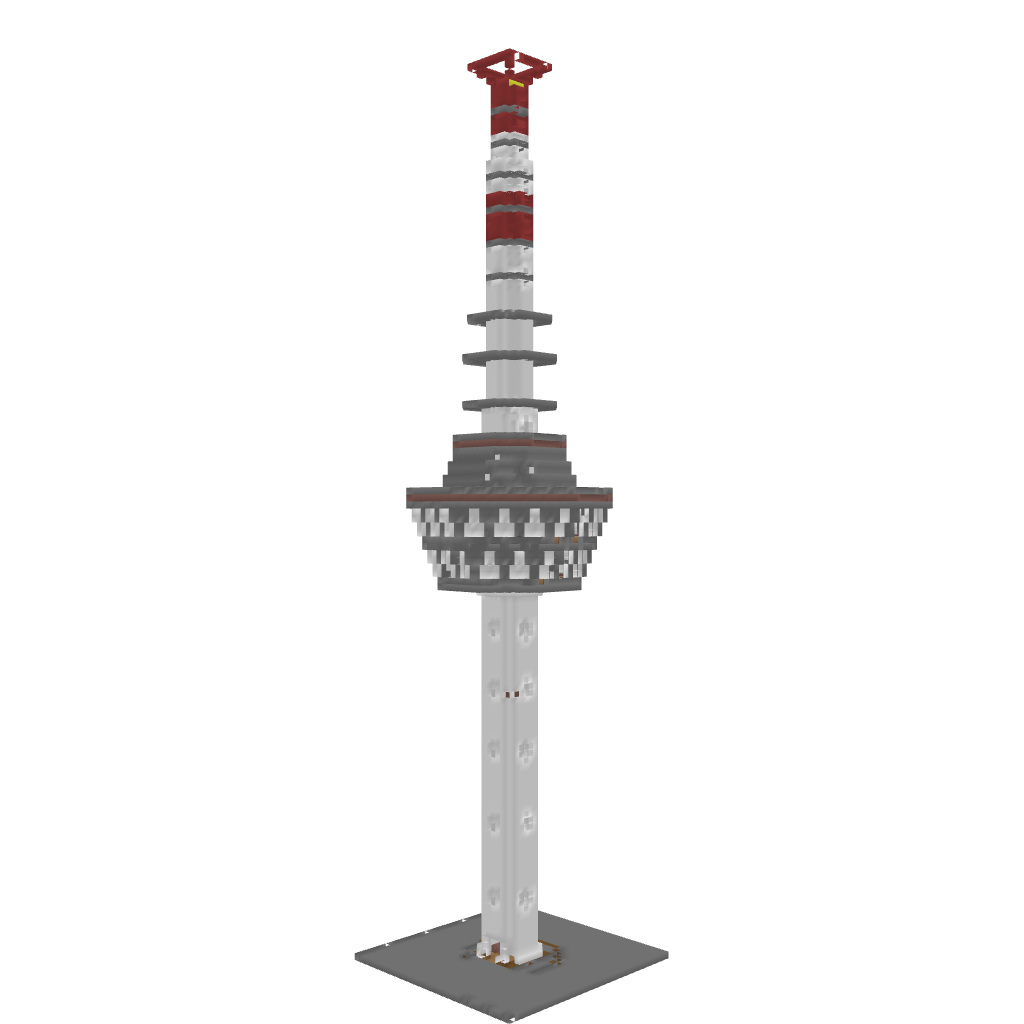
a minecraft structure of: Mannheim TV Tower high quality